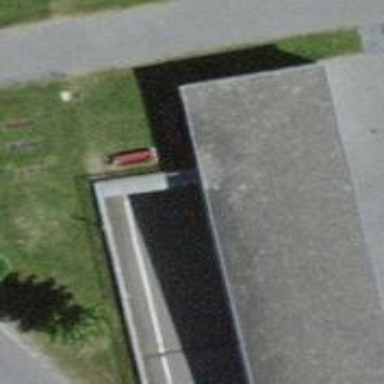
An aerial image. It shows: Parking entrance.